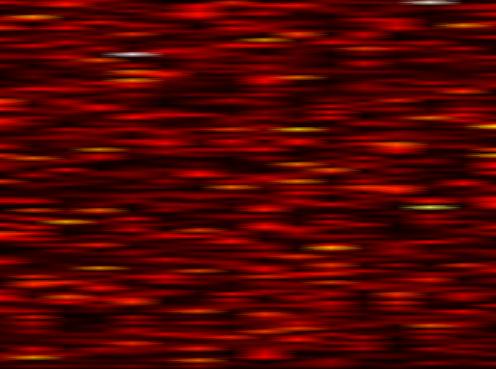
Label: FBMC